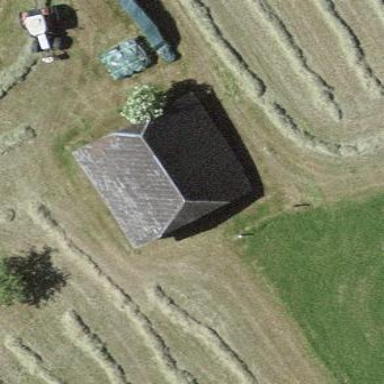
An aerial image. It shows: Rural barn.